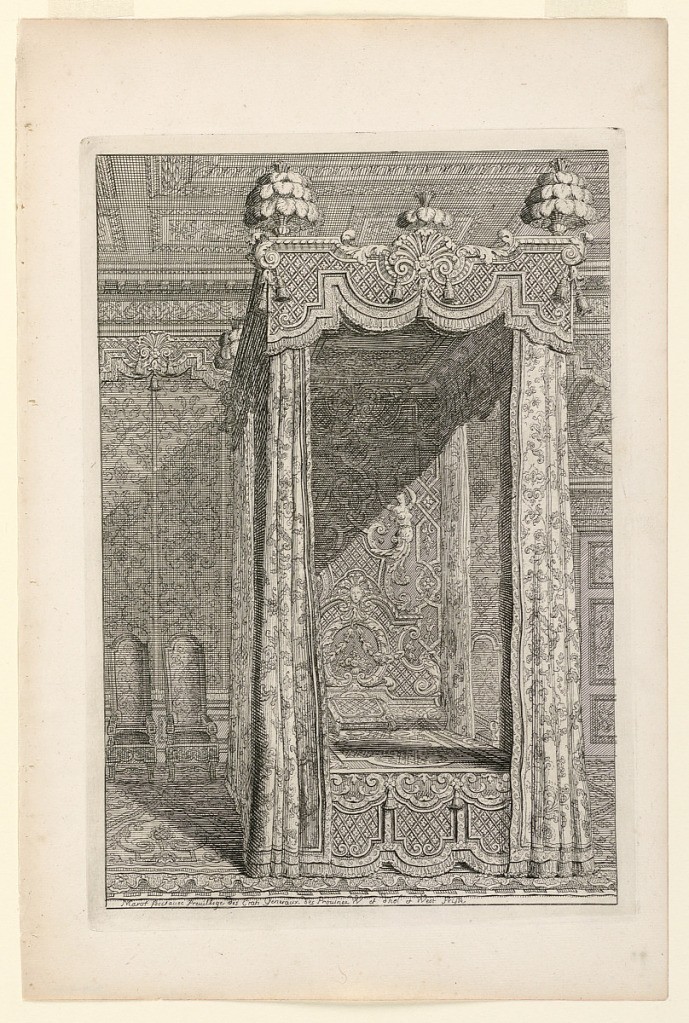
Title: Design for State Bedchamber, in Second Livre d'Appartement (Second Book on Interiors)
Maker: Daniel Marot, French, active in the Netherlands and England, 1661–1752
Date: ca. 1700
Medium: Etching and engraving on white laid paper
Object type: Print
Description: Design for a bedchamber with allover patterning of rinceaux and curved lines and cartouches.